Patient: sex M, age 76
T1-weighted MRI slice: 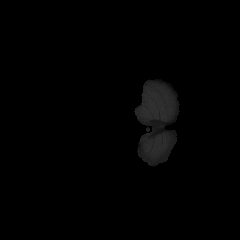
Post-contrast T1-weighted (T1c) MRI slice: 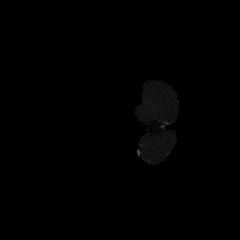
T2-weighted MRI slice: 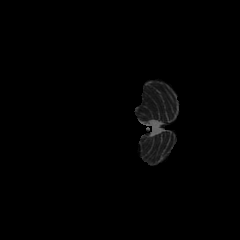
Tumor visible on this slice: no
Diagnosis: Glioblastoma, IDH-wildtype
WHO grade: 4